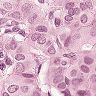
Metastatic tissue present: yes